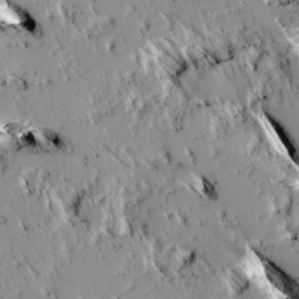
Label: non_frost